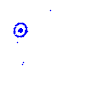
Particle: pion